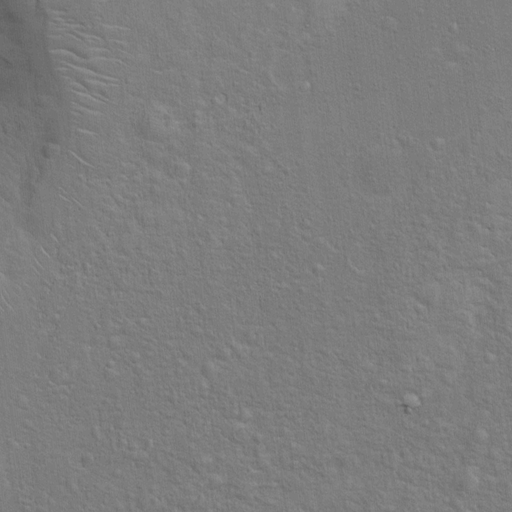
Classes present: Background, Cone